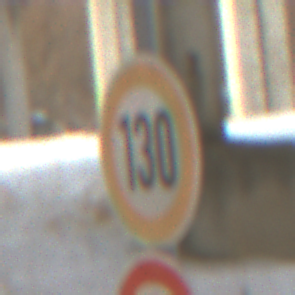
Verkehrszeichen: Geschwindigkeit130
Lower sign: Ueberholverbot
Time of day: MorningAfternoon
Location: Roofed (Suburban)
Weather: PartlyCloudy
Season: Winter
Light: Natural